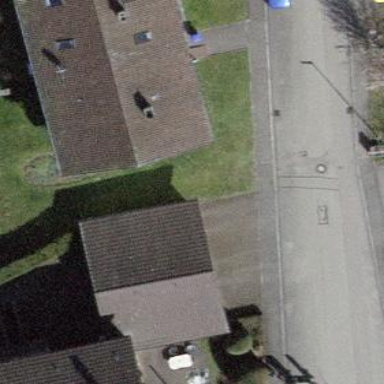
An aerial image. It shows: Group of garages.